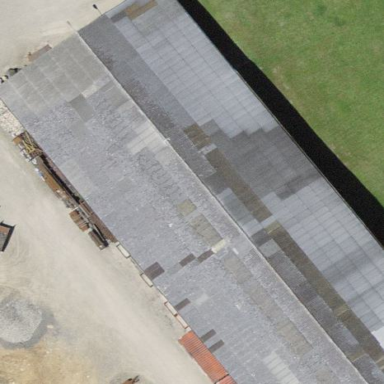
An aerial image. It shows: Warehouse.